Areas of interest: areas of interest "Pingxiang Zoo"
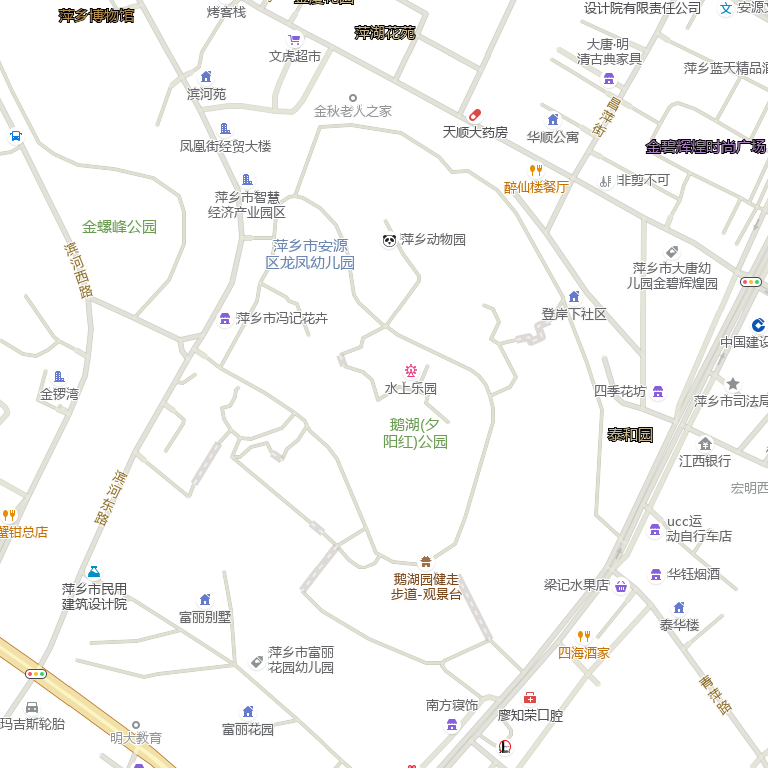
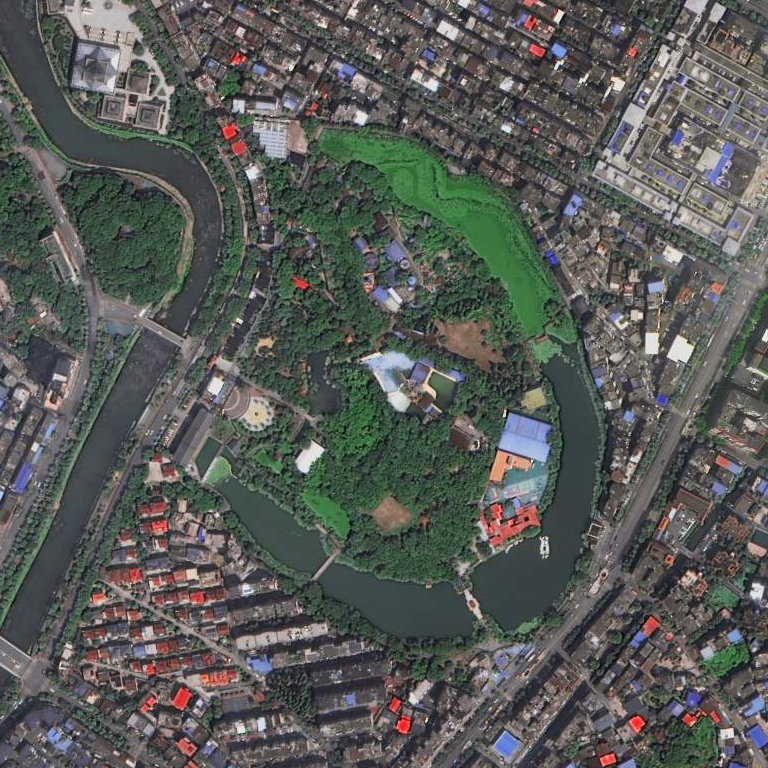